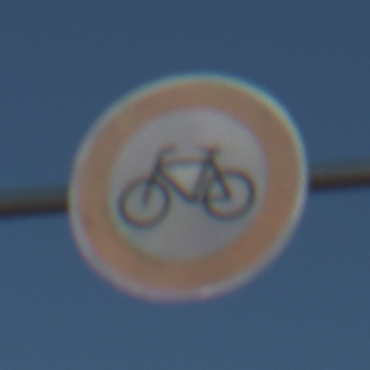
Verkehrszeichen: VerbotRadverkehr
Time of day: MorningAfternoon
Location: Outdoor (Nature)
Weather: PartlyCloudy
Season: NotSpecified
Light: Natural